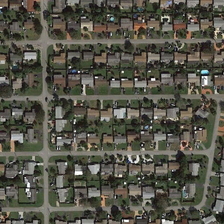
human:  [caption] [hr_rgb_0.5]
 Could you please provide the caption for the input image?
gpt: many buildings and green trees are orderly in a dense residential area .

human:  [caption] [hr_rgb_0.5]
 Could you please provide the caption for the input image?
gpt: many buildings and green trees are orderly in a dense residential area .

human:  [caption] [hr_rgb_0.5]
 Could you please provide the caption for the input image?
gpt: many buildings and green trees are orderly in a dense residential area .

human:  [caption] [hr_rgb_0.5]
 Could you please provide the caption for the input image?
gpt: many buildings and green trees are orderly in a dense residential area .

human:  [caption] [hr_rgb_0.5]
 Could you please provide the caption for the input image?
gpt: many buildings and green trees are orderly in a dense residential area .